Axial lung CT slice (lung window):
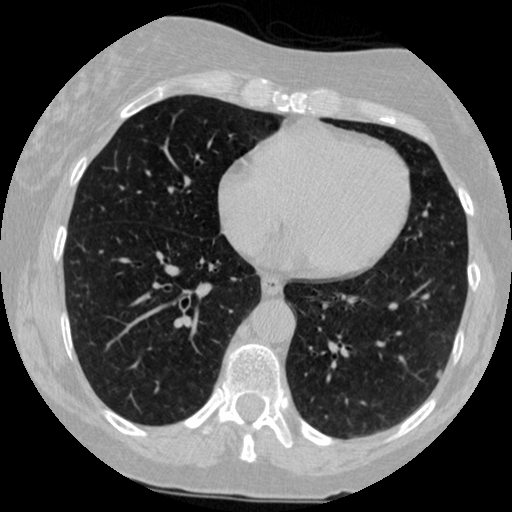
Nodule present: yes
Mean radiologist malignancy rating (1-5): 2.333